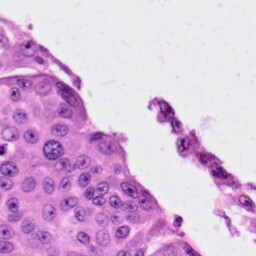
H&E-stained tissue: Skin